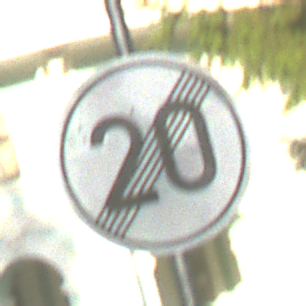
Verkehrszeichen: EndeGeschwindigkeit20
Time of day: SunriseSunset
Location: Outdoor (Suburban)
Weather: PartlyCloudy
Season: NotSpecified
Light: Natural